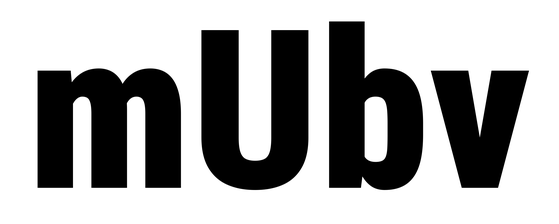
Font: Roboto_Condensed_Black